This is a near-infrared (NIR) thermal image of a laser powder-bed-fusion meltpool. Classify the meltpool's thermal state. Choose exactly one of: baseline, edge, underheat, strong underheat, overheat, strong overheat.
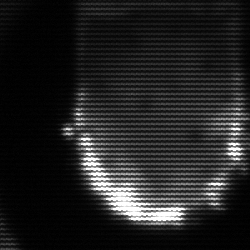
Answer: baseline